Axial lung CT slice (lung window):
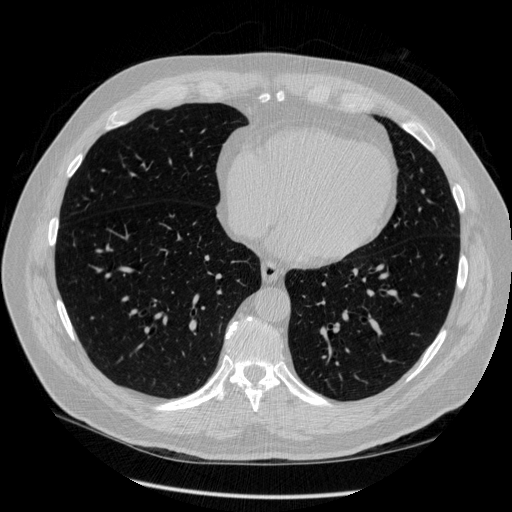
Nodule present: no